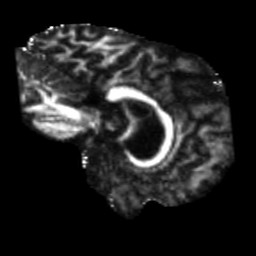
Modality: FA
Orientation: sagittal
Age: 71
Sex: male
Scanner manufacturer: siemens
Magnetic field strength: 3 T
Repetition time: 5.47 s
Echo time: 0.0854 s